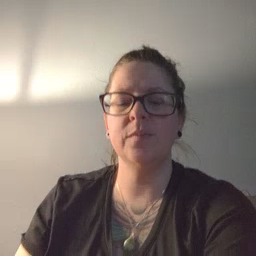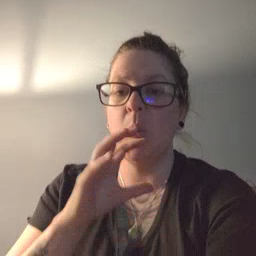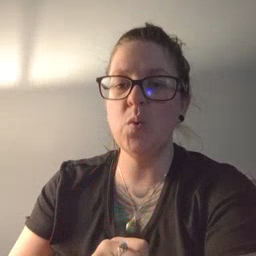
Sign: old